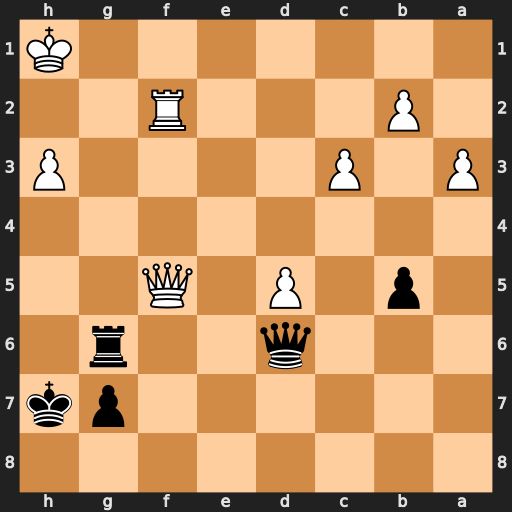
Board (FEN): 8/6pk/3q2r1/1p1P1Q2/8/P1P4P/1P3R2/7K
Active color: b
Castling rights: -
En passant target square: -
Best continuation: Qg3 Qh5+ Kg8 Qxg6 Qxg6